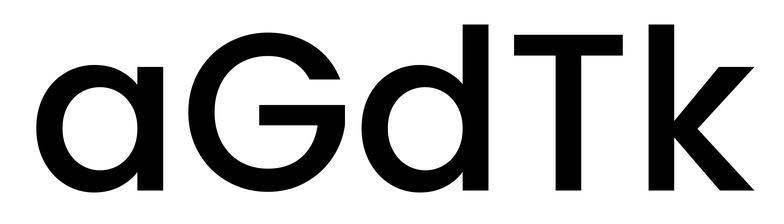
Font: Poppins-Medium